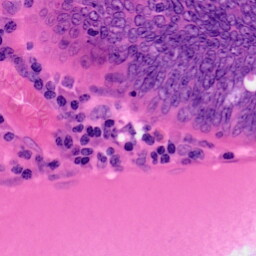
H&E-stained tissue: Colon